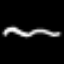
Label: squiggle